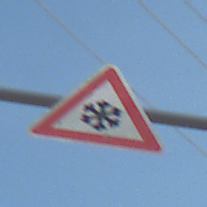
Verkehrszeichen: SchneeOderEisglaette
Umgebung: Outdoor, Suburban
Tageszeit: MorningAfternoon
Wetter: PartlyCloudy
Licht: Natural
Jahreszeit: NotSpecified
Kontrast: HighContrast